Field crop: maize
Growth stage: 2
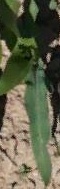
Species: maize